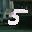
Label: 5